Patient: sex M, age 42
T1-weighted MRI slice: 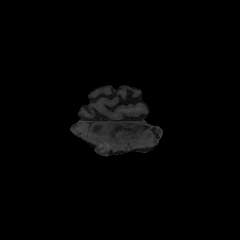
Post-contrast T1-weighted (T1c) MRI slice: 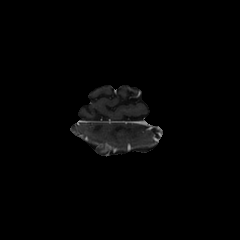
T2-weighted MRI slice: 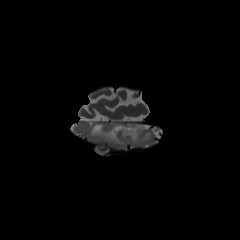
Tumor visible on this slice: yes
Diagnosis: Astrocytoma, IDH-mutant
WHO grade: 3